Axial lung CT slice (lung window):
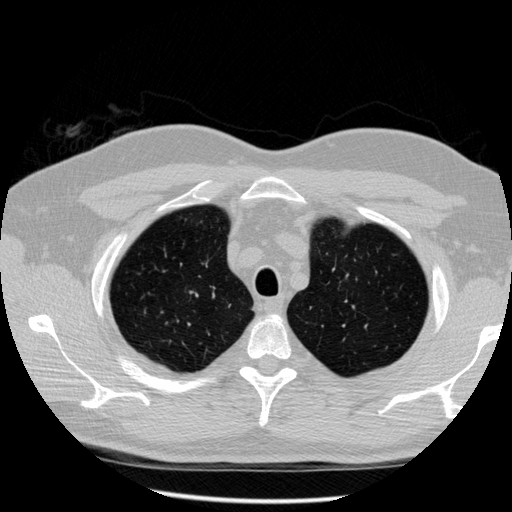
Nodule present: no